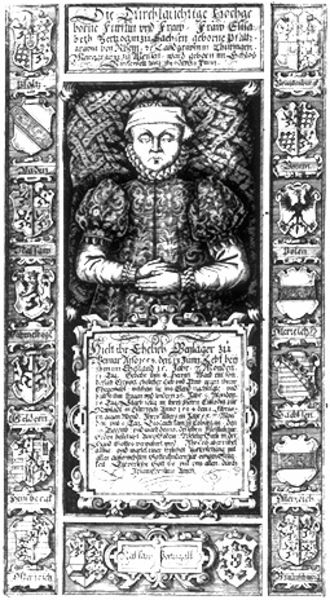
Titel: Bildnis der Herzogin Elisabeth von Sachsen-Weimar
Künstler: Conrad Grale
Institution: (Seriendruck)
Schlagwörter: adler, hand, mann, weiß, frau, grau, kleid, nase, schwarz, zeichen, zeichnung, dame, tuch, haube, muster, ornament, bart, augen, falten, gesicht, kragen, leiche, mensch, rahmen, stirnband, tod, tot, ärmel, bild, bildnis, hände, porträt, gewand, adel, blatt, frontal, poträt, adelige, holzschnitt, schrift, liegen, grafik, graphik, rand, kissen, tafel, bordüre, gefaltet, kartusche, inschrift, dekor, bett, deutsch, geschlossen, wei, schild, krank, buch, medaillon, leblos, druck, lithographie, radierung, stich, titel, illustration, schilder, schwarzweiß, text, buchstaben, tote, krause, rüstung, namen, buchdruck, tracht, wappen, gestus, grab, totenbett, mittelalter, binde, ehre, herrenhaus, kröse, löwe, kupferstich, flugblatt, gedenkstein, lager, kopfkissen, schwarzwei, epitaph, von oben, totenbild, typenschrift, mühlradkragen, grabplatte, wappentier, wappentiere, handhaltung, uch, appen, schrifttafelt, ahnenprobe, afel, haltugn, lagerw